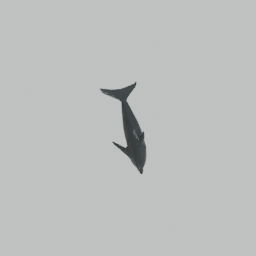
Label: animals